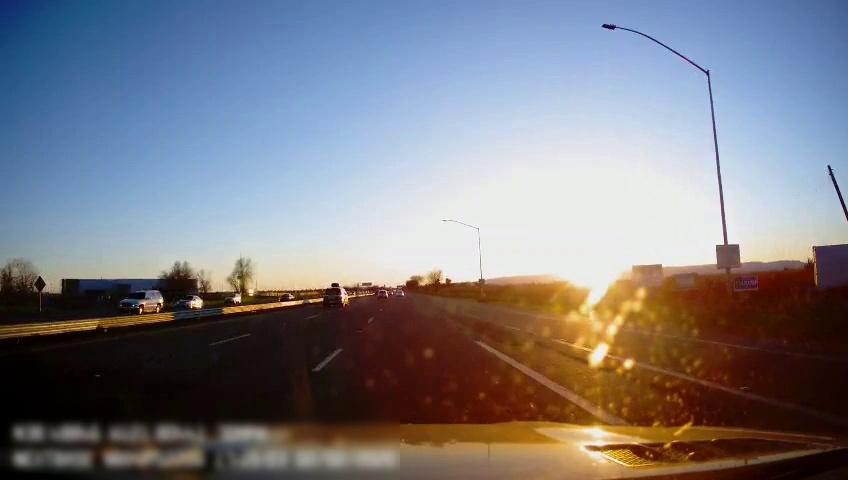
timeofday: Day
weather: Sunny
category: Drivable Space
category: Vehicles | SUV
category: Vehicles | SUV
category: Vehicles | SUV
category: Vehicles | Car
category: Vehicles | SUV
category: Vehicles | Car
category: Vehicles | Truck
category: Lanes | Alternate Lane
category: Lanes | Alternate Lane
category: Lanes | Current Lane
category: Lanes | Alternate Lane
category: Lanes | Alternate Lane
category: Lanes | Alternate Lane
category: Traffic | Signs